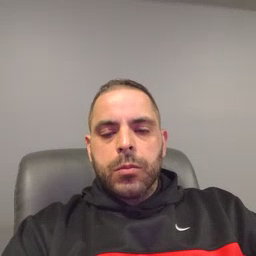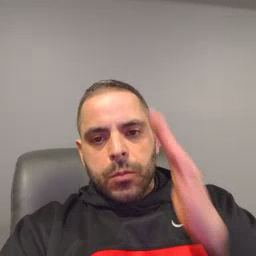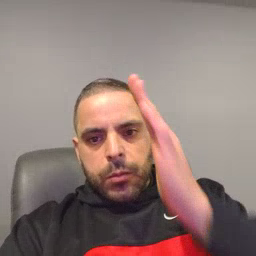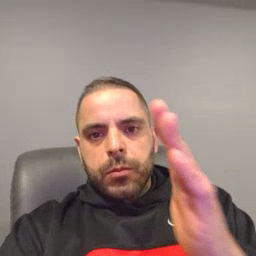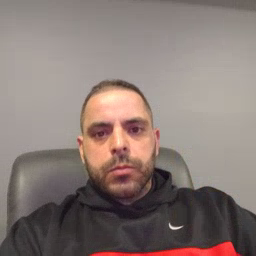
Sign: will